Question: I am trying to use OSGi using Spring Dynamic Modules. Below is my pom.xml for that. I have added all the dependency related to OSGi framework I guess but still somehow, I am always getting the below exception-
'''
BundleActivator cannot be resolved to a type
ServiceRegistration cannot be resolved to a type
'''
Below is my pom.xml file-
'''
<project xmlns="http://maven.apache.org/POM/4.0.0" xmlns:xsi="http://www.w3.org/2001/XMLSchema-instance"
xsi:schemaLocation="http://maven.apache.org/POM/4.0.0 http://maven.apache.org/xsd/maven-4.0.0.xsd">
<modelVersion>4.0.0</modelVersion>
<groupId>com.spring.osgi.example</groupId>
<artifactId>HelloWorldService</artifactId>
<version>0.0.1-SNAPSHOT</version>
<packaging>jar</packaging>
<name>HelloWorldService</name>
<url>http://maven.apache.org</url>
<properties>
<project.build.sourceEncoding>UTF-8</project.build.sourceEncoding>
</properties>
<dependencies>
<dependency>
<groupId>junit</groupId>
<artifactId>junit</artifactId>
<version>3.8.1</version>
<scope>test</scope>
</dependency>
<dependency>
<groupId>org.springframework.osgi</groupId>
<artifactId>spring-osgi-core</artifactId>
<version>1.2.1</version>
</dependency>
<dependency>
<groupId>org.springframework.osgi</groupId>
<artifactId>spring-osgi-extender</artifactId>
<version>1.2.1</version>
</dependency>
<dependency>
<groupId>org.springframework</groupId>
<artifactId>spring-context</artifactId>
<version>3.2.3.RELEASE</version>
</dependency>
<dependency>
<groupId>org.springframework</groupId>
<artifactId>spring-aop</artifactId>
<version>3.2.3.RELEASE</version>
</dependency>
<dependency>
<groupId>org.springframework</groupId>
<artifactId>spring-beans</artifactId>
<version>3.2.3.RELEASE</version>
</dependency>
<dependency>
<groupId>org.springframework</groupId>
<artifactId>spring-core</artifactId>
<version>3.2.3.RELEASE</version>
</dependency>
<dependency>
<groupId>org.springframework.osgi</groupId>
<artifactId>spring-osgi-io</artifactId>
<version>1.2.1</version>
</dependency>
</dependencies>
</project>
'''
Is there anything I am missing in my pom.xml file. I am using 'Eclipse Juno'.
Below is the image of my project-

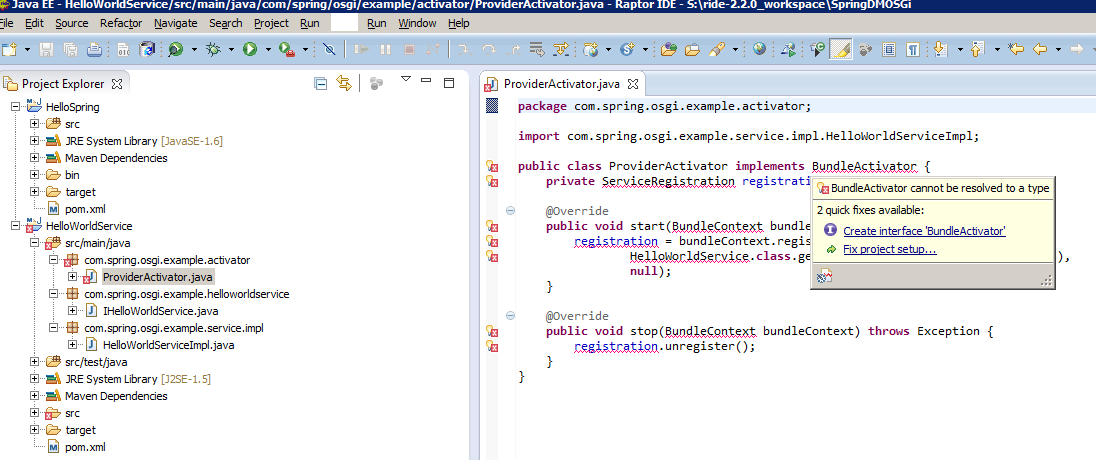
Answer: Put the org.osgi:org.osgi.core with scope provided into your pom.xml. Choose a version from here <URL>.